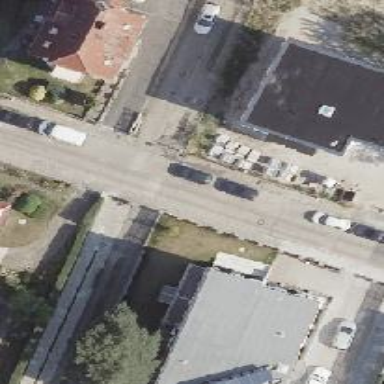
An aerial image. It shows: Residential road made of concrete plates.